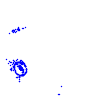
Particle: proton